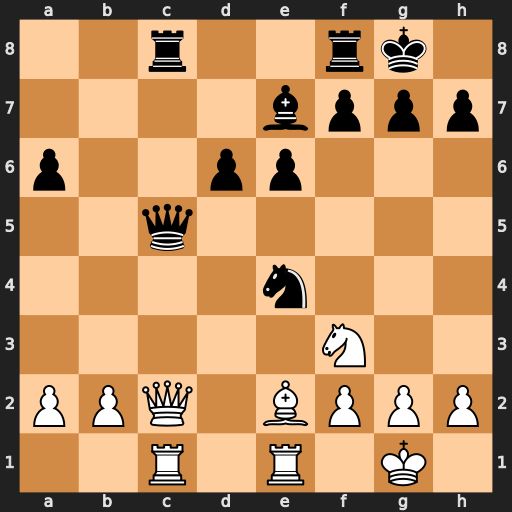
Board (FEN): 2r2rk1/4bppp/p2pp3/2q5/4n3/5N2/PPQ1BPPP/2R1R1K1
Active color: w
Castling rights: -
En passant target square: -
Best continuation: Qxe4 Qxc1 Rxc1 Rxc1+ Bf1